Field crop: maize
Growth stage: 2
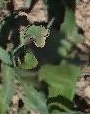
Species: maize